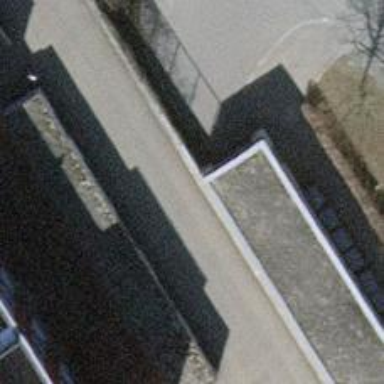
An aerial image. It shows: Parking aisle in tunnel.